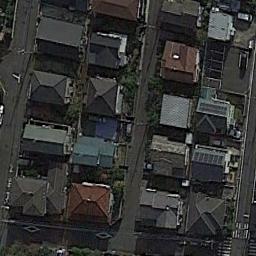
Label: dense_residential